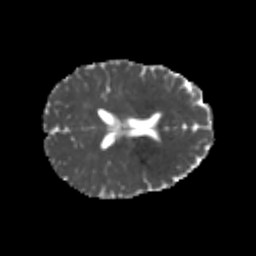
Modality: MD
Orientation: axial
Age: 24
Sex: female
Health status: healthy
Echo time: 0.074 s